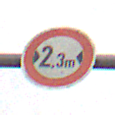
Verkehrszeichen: TatsaechlicheBreite2Komma3
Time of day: MorningAfternoon
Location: Outdoor (Suburban)
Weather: Overcast
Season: NotSpecified
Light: Natural